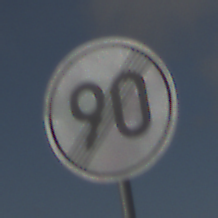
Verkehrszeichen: EndeGeschwindigkeit90
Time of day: MorningAfternoon
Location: Outdoor (Nature)
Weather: PartlyCloudy
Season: NotSpecified
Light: Natural